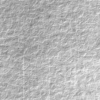
Label: not_dusty